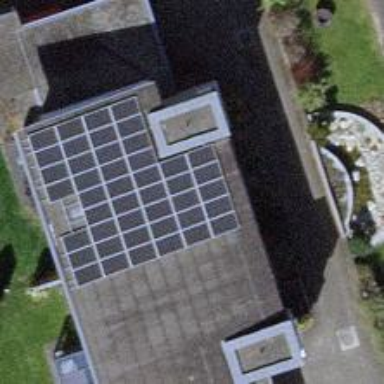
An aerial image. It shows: Solar power generator.